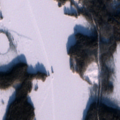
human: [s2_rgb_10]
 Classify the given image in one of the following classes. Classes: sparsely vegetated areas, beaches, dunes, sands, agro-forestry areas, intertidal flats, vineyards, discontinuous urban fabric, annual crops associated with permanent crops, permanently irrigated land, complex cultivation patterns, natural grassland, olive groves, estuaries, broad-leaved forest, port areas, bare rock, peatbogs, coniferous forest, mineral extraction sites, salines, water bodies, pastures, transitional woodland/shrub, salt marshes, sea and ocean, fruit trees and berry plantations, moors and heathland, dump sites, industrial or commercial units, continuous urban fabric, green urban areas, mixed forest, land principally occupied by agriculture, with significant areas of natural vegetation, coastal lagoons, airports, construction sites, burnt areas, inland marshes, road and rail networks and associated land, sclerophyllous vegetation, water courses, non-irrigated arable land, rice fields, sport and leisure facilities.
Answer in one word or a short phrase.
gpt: coniferous forest, mixed forest, peatbogs, water bodies